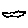
Label: cloud